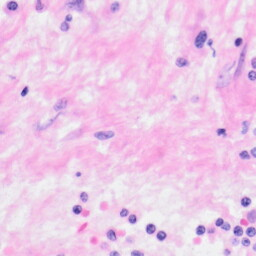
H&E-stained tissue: Kidney